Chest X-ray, PA view. Patient: 33 years old, sex F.
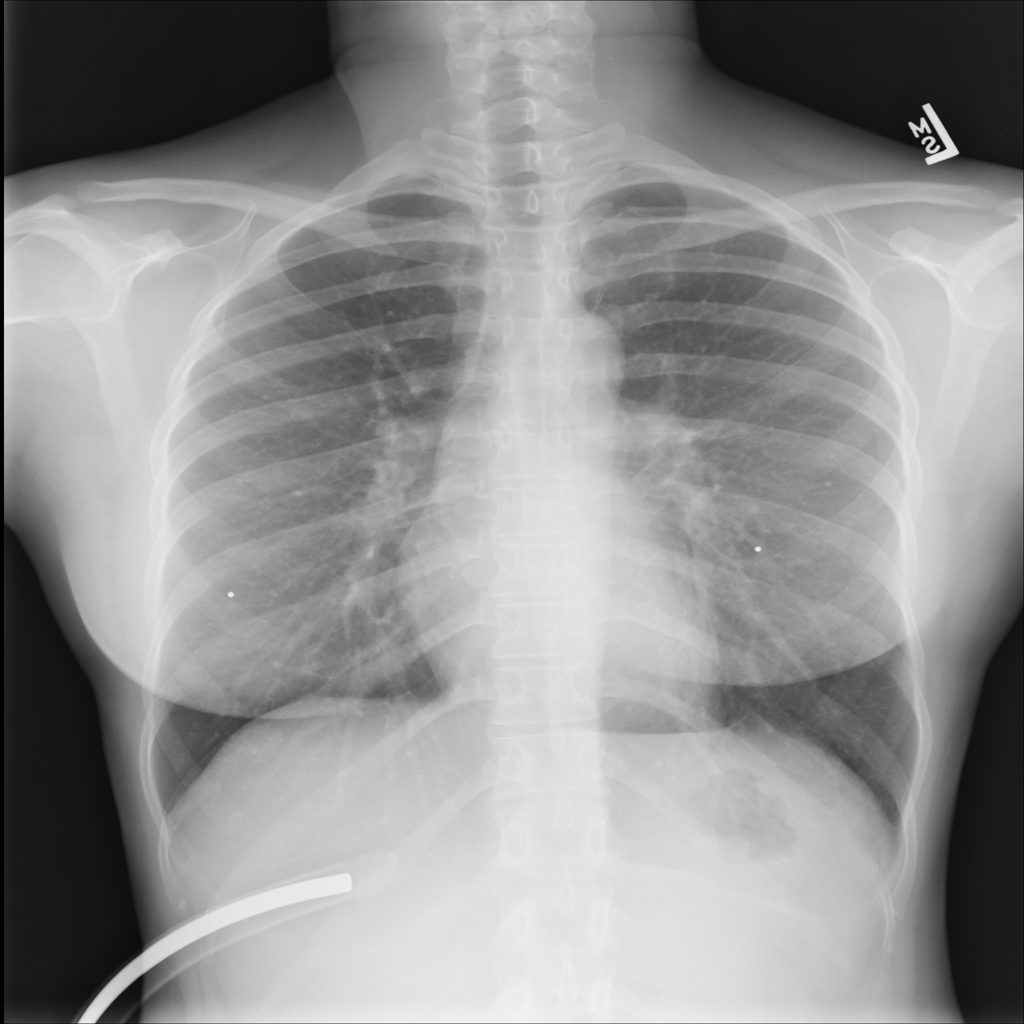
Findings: No Finding